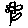
Label: flower